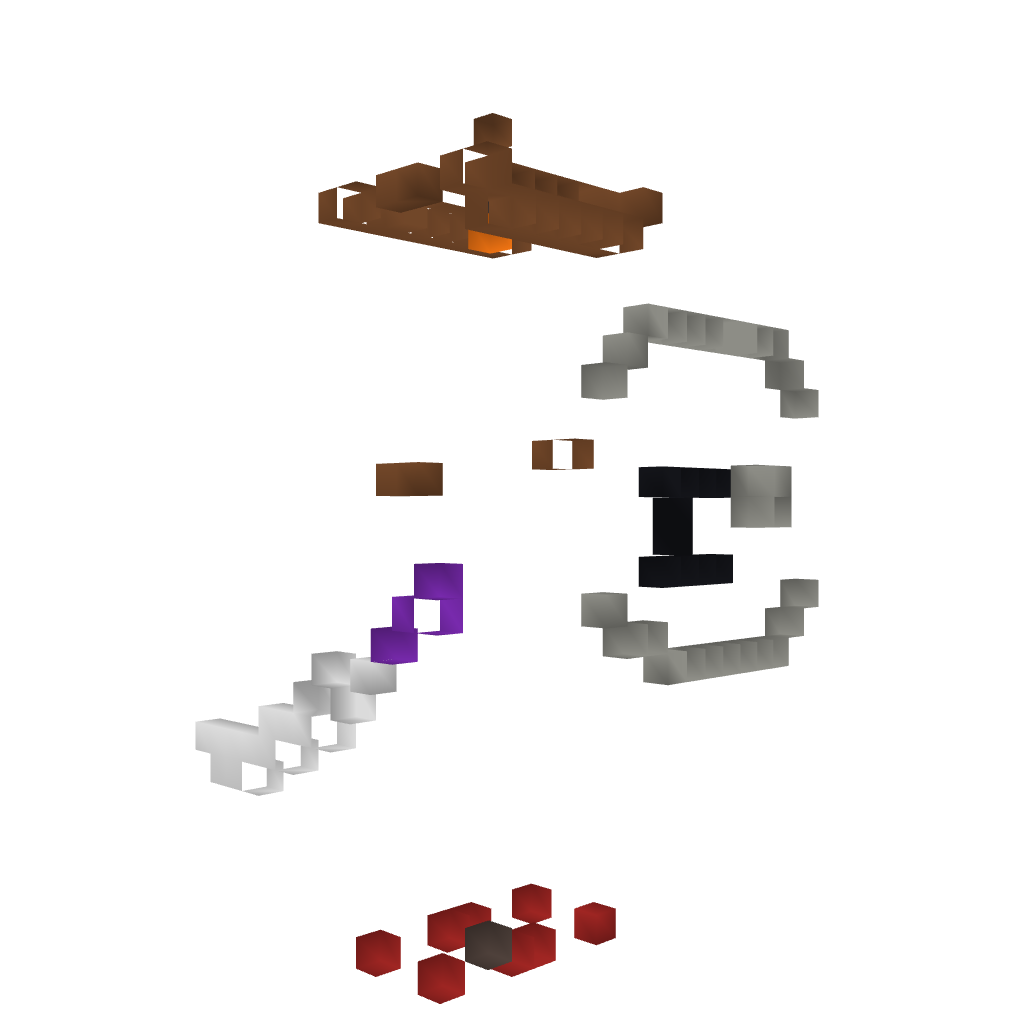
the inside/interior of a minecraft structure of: Assyrian Statue